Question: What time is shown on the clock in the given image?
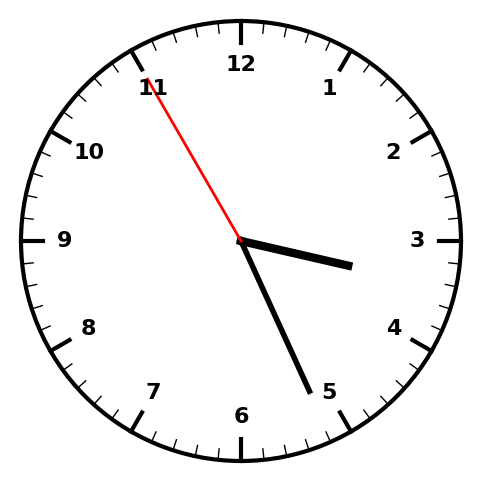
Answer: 03:25:55